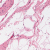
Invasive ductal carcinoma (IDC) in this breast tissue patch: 0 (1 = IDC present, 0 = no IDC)